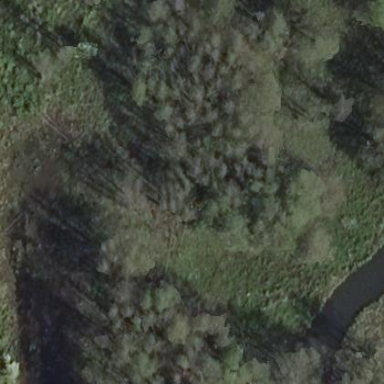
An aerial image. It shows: Beautiful wet meadow natural wetland.